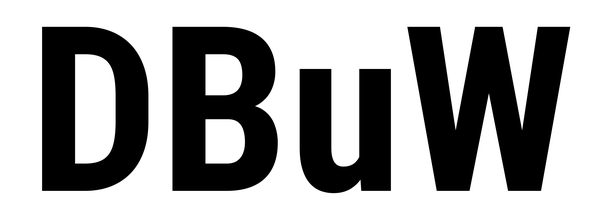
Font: Roboto_Condensed_Bold